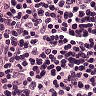
Metastatic tissue present: no